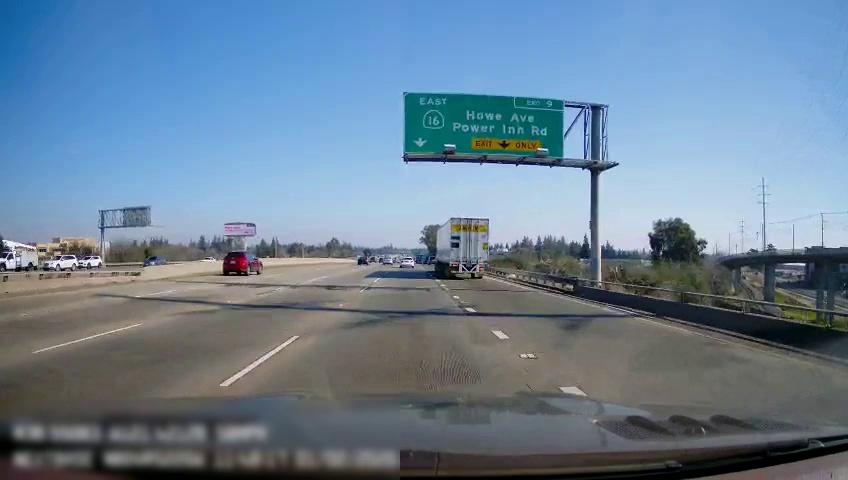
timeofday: Day
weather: Sunny
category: Drivable Space
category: Vehicles | Truck
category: Vehicles | SUV
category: Vehicles | SUV
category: Vehicles | Van
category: Vehicles | Car
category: Vehicles | Car
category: Vehicles | Car
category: Vehicles | SUV
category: Vehicles | Truck
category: Lanes | Alternate Lane
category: Lanes | Alternate Lane
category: Lanes | Alternate Lane
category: Lanes | Alternate Lane
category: Lanes | Alternate Lane
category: Traffic | Signs